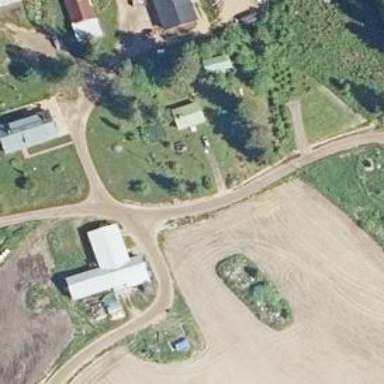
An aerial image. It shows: Unclassified road.